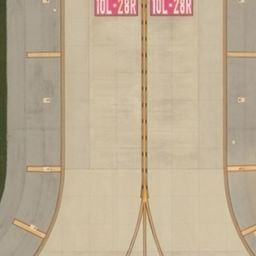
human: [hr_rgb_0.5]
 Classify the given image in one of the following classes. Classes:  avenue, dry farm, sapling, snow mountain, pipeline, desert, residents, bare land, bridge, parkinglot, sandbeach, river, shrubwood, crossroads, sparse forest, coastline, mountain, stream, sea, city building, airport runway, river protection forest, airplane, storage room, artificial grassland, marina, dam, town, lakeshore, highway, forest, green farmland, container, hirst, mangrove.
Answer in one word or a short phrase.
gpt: airport runway